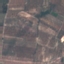
Land use / land cover: PermanentCrop